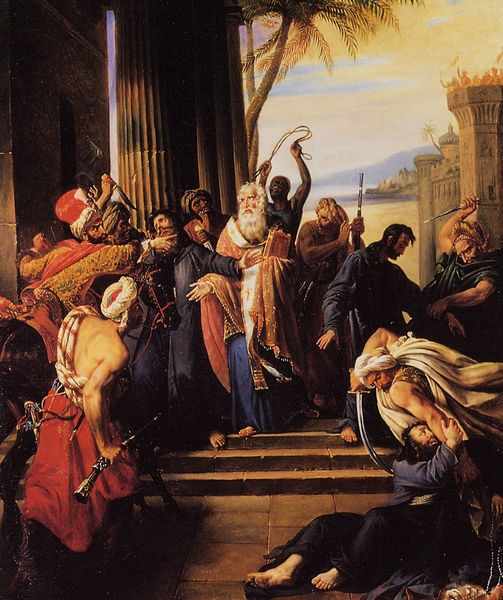
Titel: Die Hinrichtung des Patriarchen Grigorios V.
Künstler: Hugues Fourau
Standort: Aurauy
Institution: Hôtel de la Ville
Schlagwörter: blau, dunkel, gemälde, hand, himmel, kampf, mann, meer, schatten, umhang, weiß, wolken, frauen, landschaft, menschen, ocker, see, stadt, geste, hell, hintergrund, licht, männer, rücken, schwarz, szene, säule, säulen, rot, schloss, beige, malerei, menge, rock, alt, bart, bärte, architektur, bibel, halten, historie, inkarnat, messer, mord, stein, tod, vollbart, ferne, gehen, boden, gewand, gold, gewänder, schulter, pferd, reiter, turm, kanneliert, zaumzeug, farbig, füße, liegen, berge, mauer, figuren, ölgemälde, brand, treppe, bishop, blue, church, column, columns, conflict, crowd, crown, curtain, fight, gathering, hat, king, men, oil, people, priest, red, religious, stairs, steps, sword, swords, white, black, green, hair, old, painting, wall, woman, yellow, oil painting, brown, palm, palme, stufen, wedel, greis, moses, buch, burg, orient, seil, aufruhr, festung, stich, fliesen, gefangen, pavement, schwert, säbel, waffen, überfall, peitsche, bedrohung, arabisch, schwarzer, jesus, gewehr, classical, cloud, clouds, fighting, greek, life, man, mythology, naked, roman, sky, stone, struggle, tree, dolch, schreitend, building, landscape, mountain, ocean, orange, sea, water, houses, tower, trees, stadtmauer, death, feet, lokalfarben, tempel, gewehre, unschuldig, heilig, turban, castle, color, purple, shadow, realism, hats, leash, pirates, el greco, alegory, allegory, battle, beard, martyr, old man, prophet, saint, story, stechen, step, dead, rope, save, ornat, araber, turbane, town, drape, outside, ägypten, city, human, royal, ancient, cloak, instrument, leaves, mantle, muse, history, renaissance, temple, stiegen, colorful, foot, harbor, medieval, religion, schlinge, hauen, war, horse, fire, god, book, chest, old men, pearl, musketen, stripes, shadows, türken, pillar, exotismus, gesetzestafeln, sarazenen, islam, muselmann, humans, christian, geißel, dolche, belagerung, bibelgeschichte, bible, judgement, socrates, ionic, palm tree, palms, whip, arab, exotic, oriental, biblical, dagger, violence, anger, beg, kill, muscle, flutes, trumpet, royalty, point, fear, killing, massacre, murder, muscles, krumsäbel, weapon, colomn, gun, guns, knife, philosopher, sage, schlinge türme, scimitar, seige, slave, wip, tile, blood, dying, assassination, rifle, turkish, hug, beards, monarch, stab, slaves, fortress, attack, knives, 15 jahrhundert, weapons, turbans, mand, headdress, apostel, toes, 16 jahrhundert, biblical scene, pharoah, topless, sabre, martyrdom, expulsion, mozes, staris, truban, arabian, sint], \sowrd, killng, coolumn, crusade, old testament, türlen, plea, hatred, messiah, capture, plato, athens, black man, plam tree, stabbing, neger, savage, turk, accusation, shirtless, assault, turks, moor, siege, assanation, pilor, surrender, ottoman, nives, arabs, anceint, strangle, rigle, whips, links, schwarze, barfuss, gund, plad, moises, moorish, humans', desparation, enough, simon vouet, vouet, moise